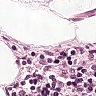
Metastatic tissue present: no